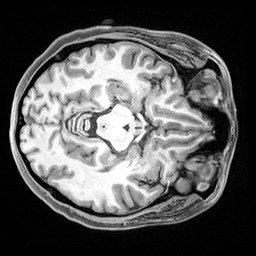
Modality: T1w
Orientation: axial
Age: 41
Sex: female
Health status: healthy
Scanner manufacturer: siemens
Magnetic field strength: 3 T
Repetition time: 2.4 s
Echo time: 0.00217 s